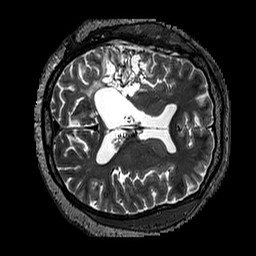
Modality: T2w
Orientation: axial
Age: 49
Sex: male
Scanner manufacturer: siemens
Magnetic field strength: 3 T
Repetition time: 3.2 s
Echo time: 0.567 s